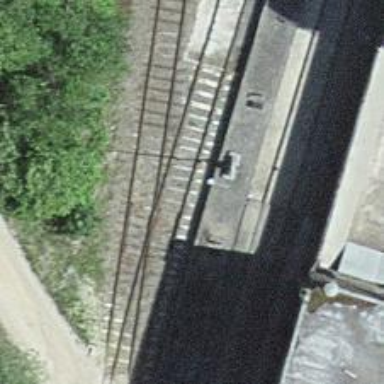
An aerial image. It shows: Single-track spur railway line.